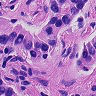
Metastatic tissue present: yes